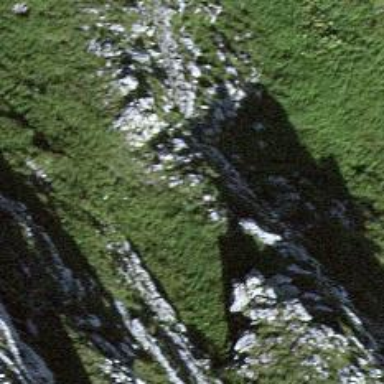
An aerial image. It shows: Natural cliff.